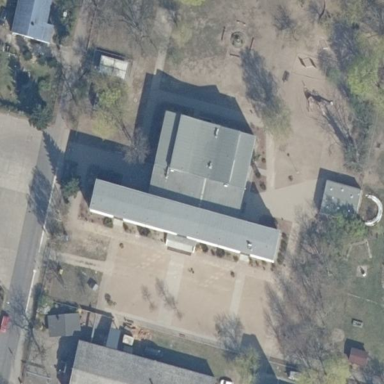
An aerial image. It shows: School building.